A time-domain waveform of one vibration snapshot from a rolling-element bearing is shown. Classify the bearing condition as one of: normal, inner_race, outer_race, ball.
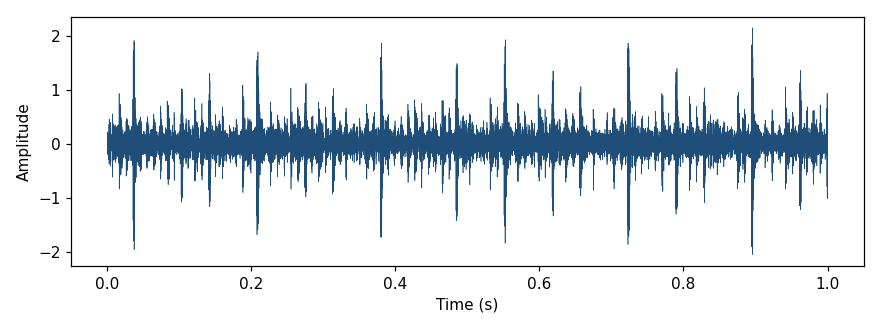
Answer: outer_race